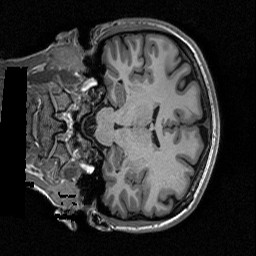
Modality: T1w
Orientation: coronal